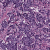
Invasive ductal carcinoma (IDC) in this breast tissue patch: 1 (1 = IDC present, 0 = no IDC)